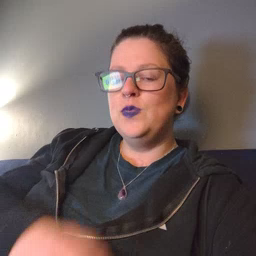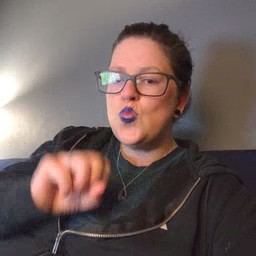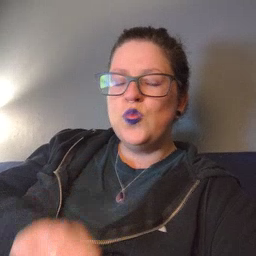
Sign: old